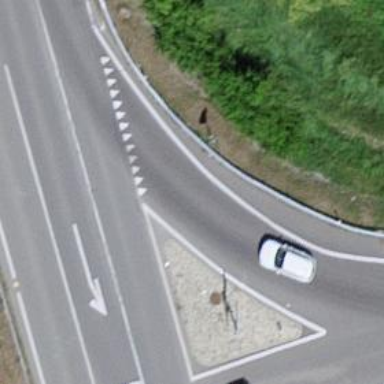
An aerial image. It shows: Road with "give way" sign.